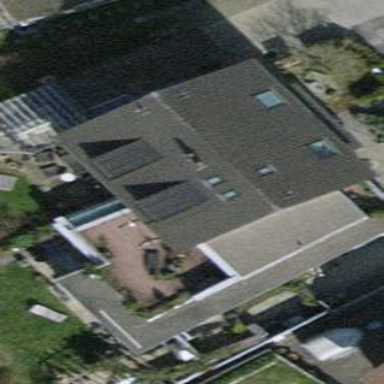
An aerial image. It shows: Terrace building.